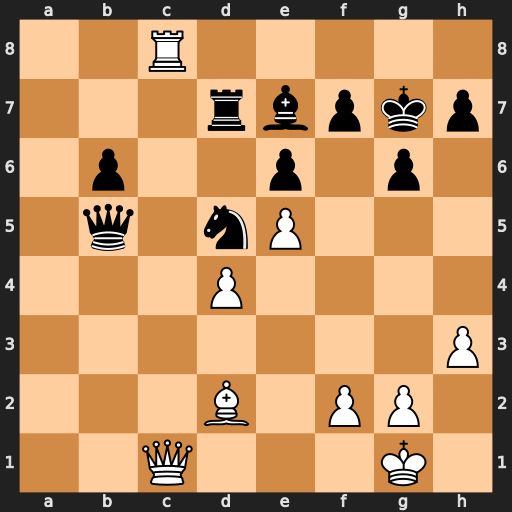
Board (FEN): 2R5/3rbpkp/1p2p1p1/1q1nP3/3P4/7P/3B1PP1/2Q3K1
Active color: w
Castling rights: -
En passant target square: -
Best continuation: Bh6#